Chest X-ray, PA view. Patient: 50 years old, sex F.
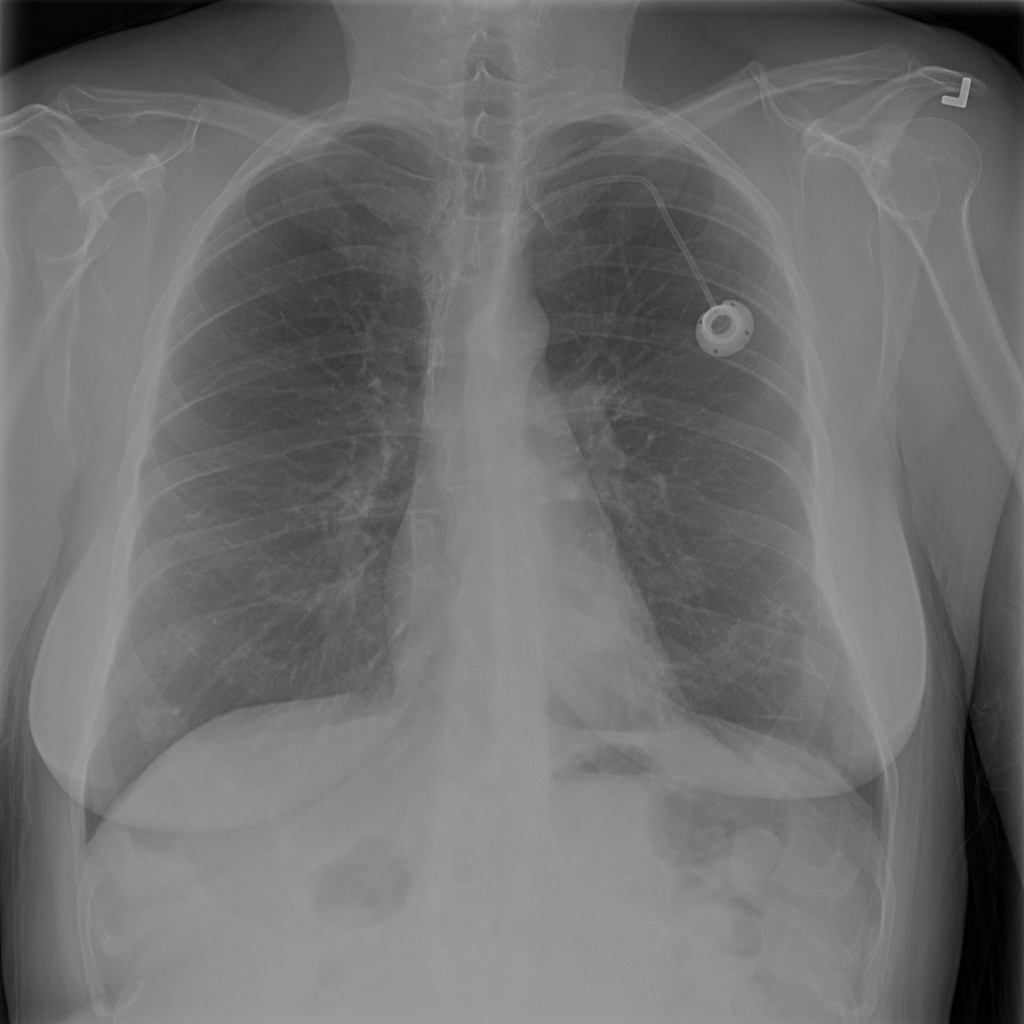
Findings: Mass